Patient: sex F, age 39
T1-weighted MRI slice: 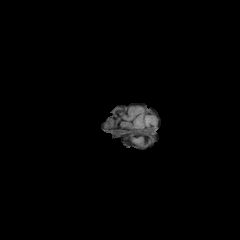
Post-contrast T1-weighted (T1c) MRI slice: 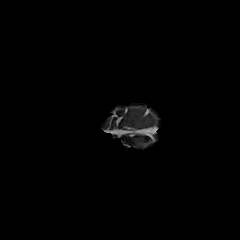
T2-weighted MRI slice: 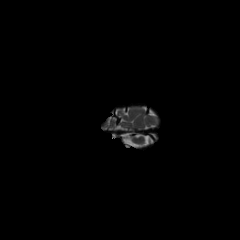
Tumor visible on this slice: no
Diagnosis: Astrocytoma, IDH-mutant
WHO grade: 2